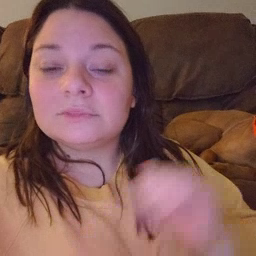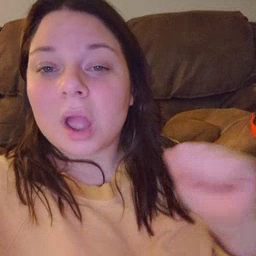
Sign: jacket